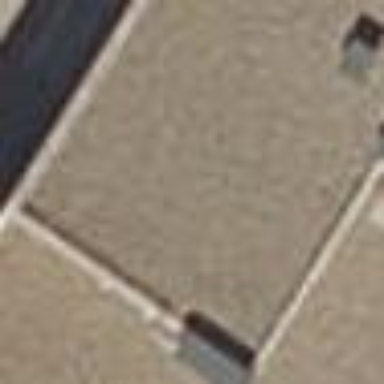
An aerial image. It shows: Part of building.